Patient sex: M
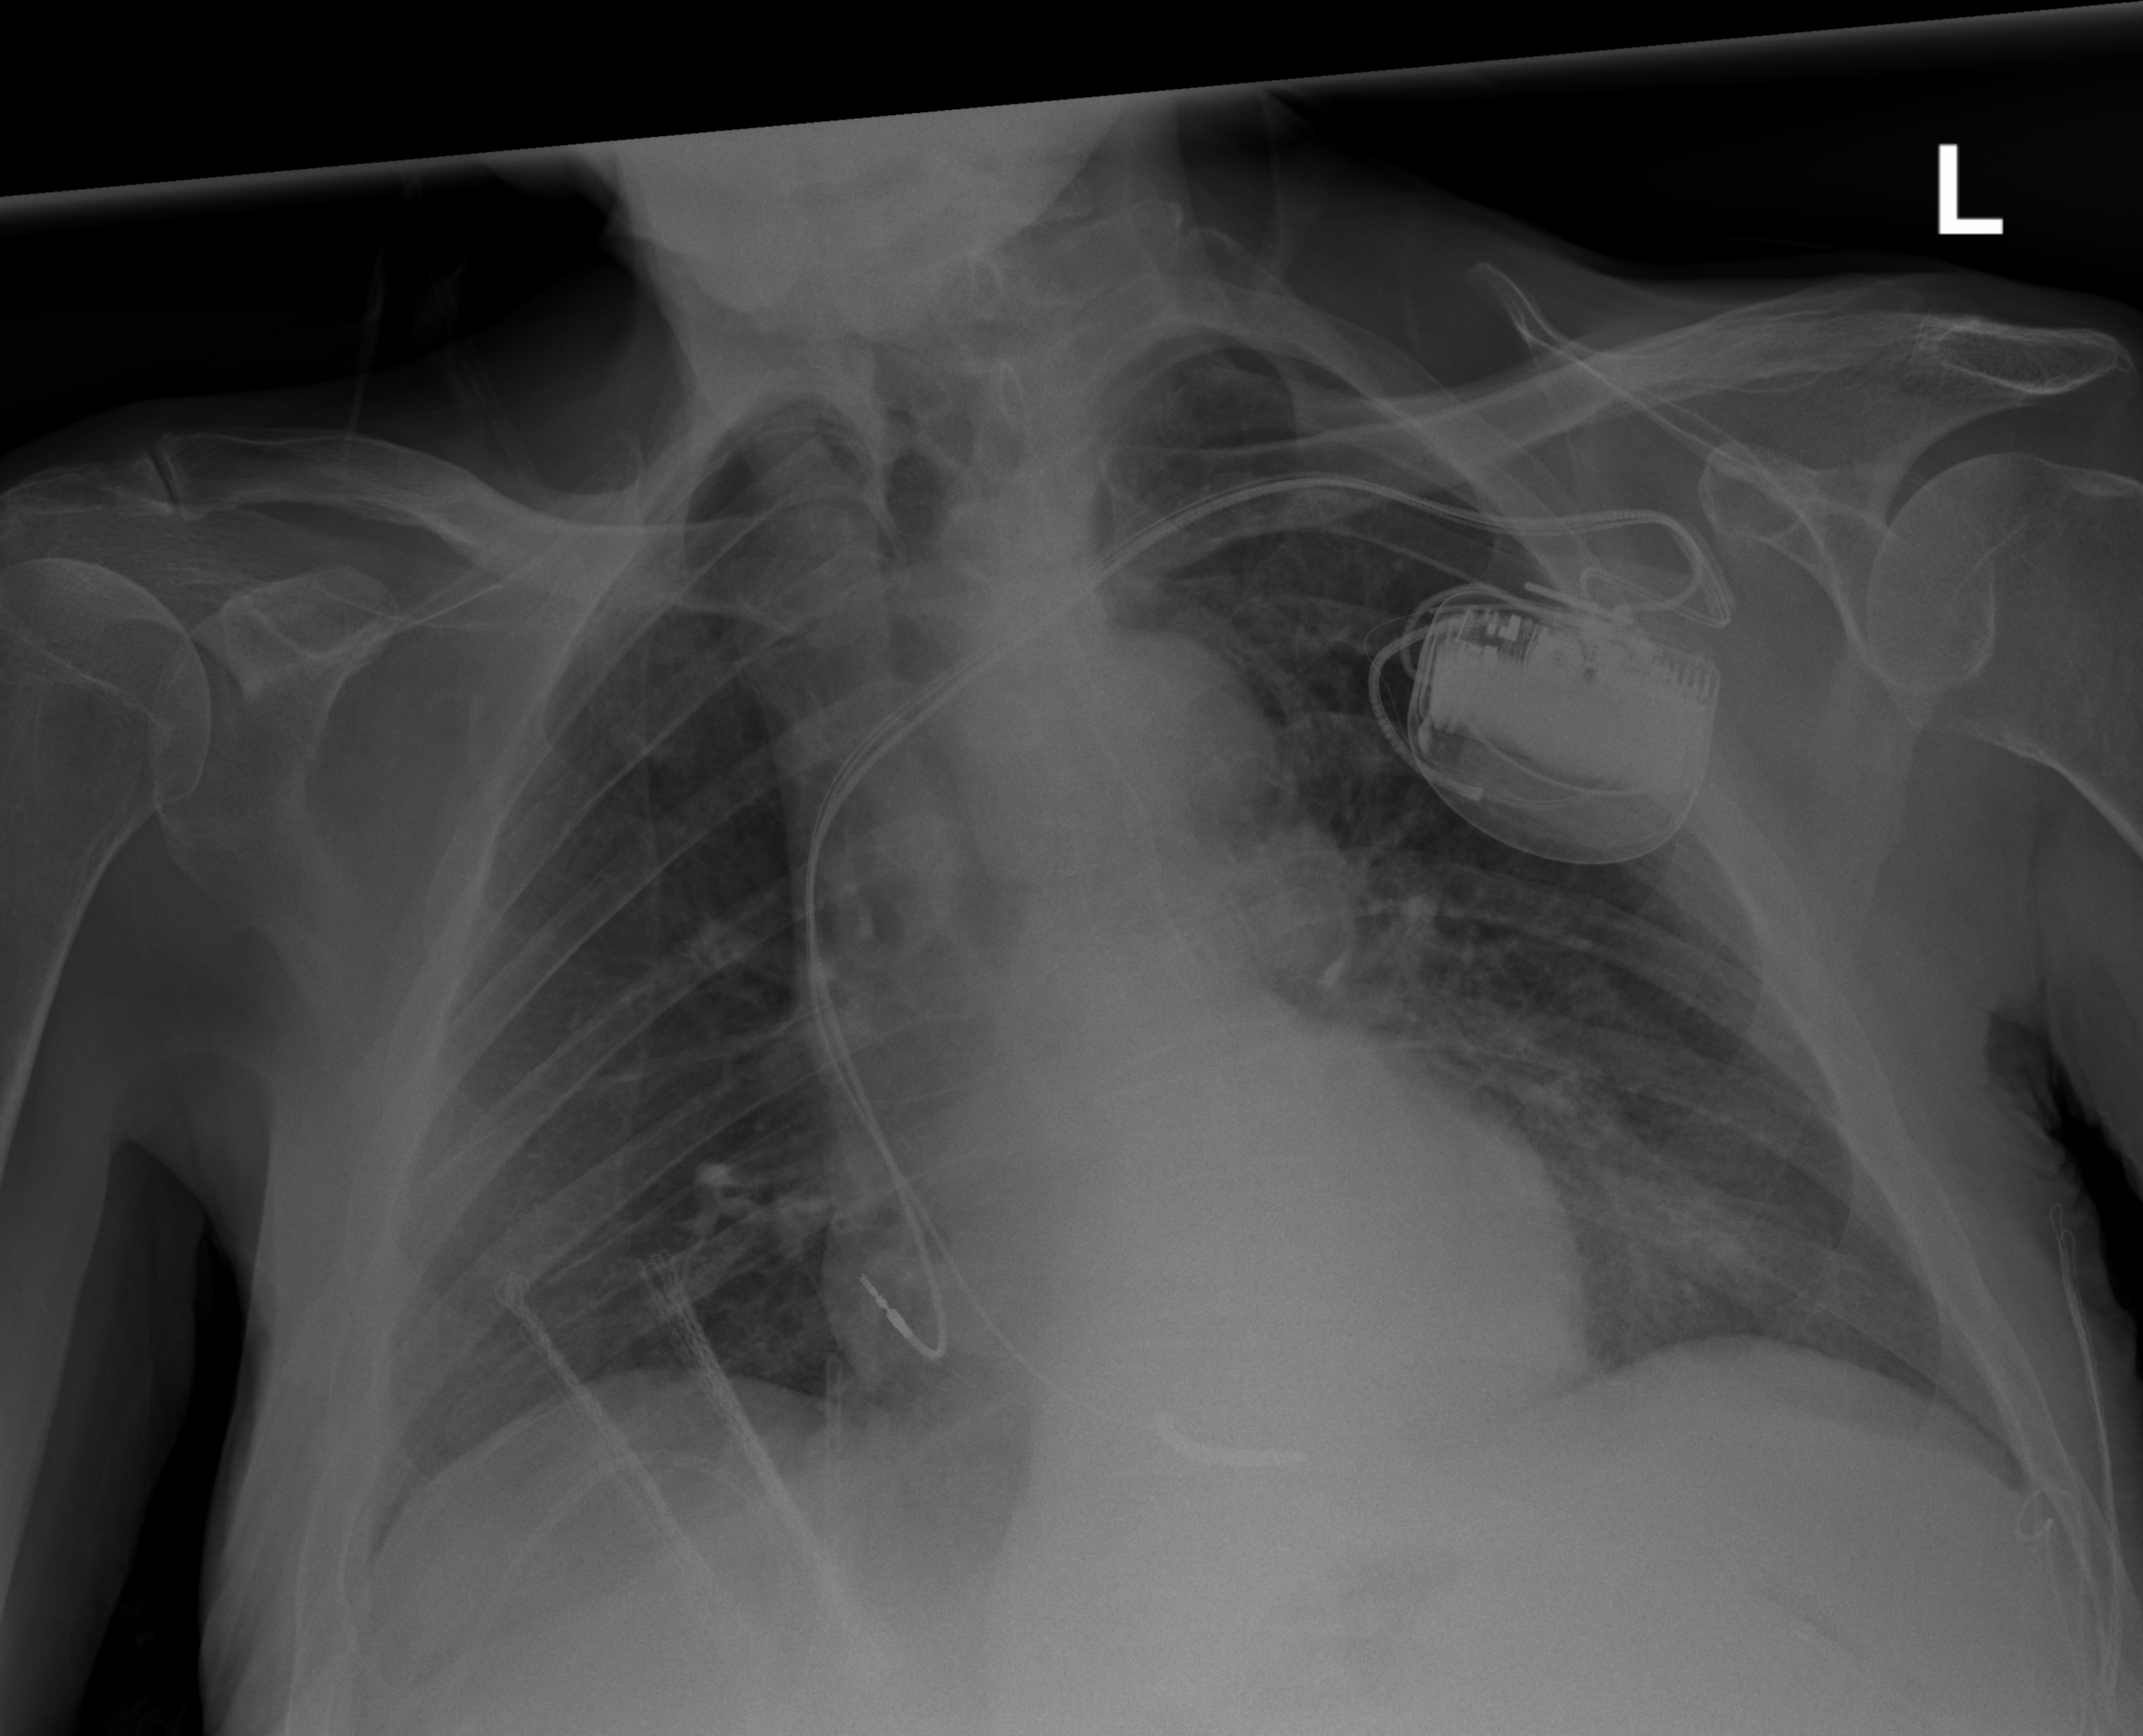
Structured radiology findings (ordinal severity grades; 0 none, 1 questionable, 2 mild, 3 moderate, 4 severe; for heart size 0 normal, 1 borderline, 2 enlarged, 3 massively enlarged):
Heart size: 0
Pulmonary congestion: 0
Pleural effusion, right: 1
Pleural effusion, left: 0
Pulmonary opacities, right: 0
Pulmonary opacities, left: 0
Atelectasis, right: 2
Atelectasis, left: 2